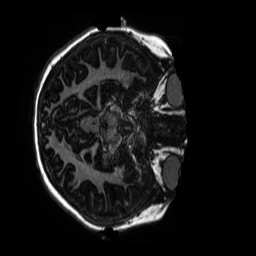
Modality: MP2RAGE
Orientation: axial
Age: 9
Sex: female
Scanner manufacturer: siemens
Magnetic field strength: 3 T
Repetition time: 4 s
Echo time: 0.00303 s